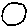
Label: circle